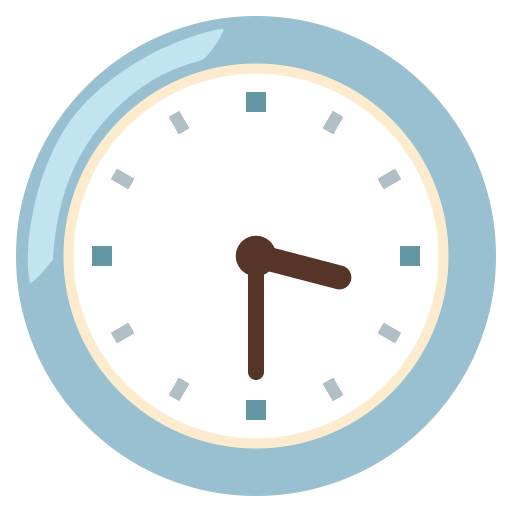
Emoji: 🕞